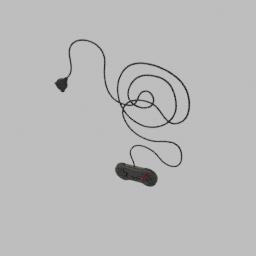
Label: electronics